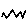
Label: zigzag